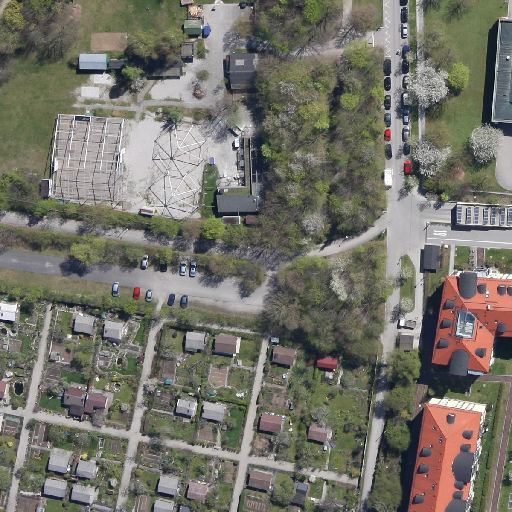
Referring expression: vehicle in the parking area